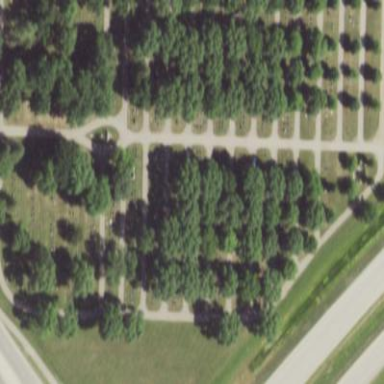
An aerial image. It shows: Cemetery.